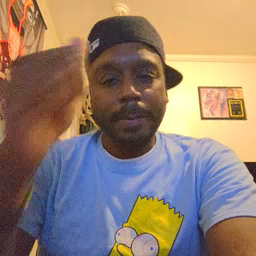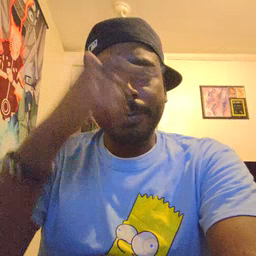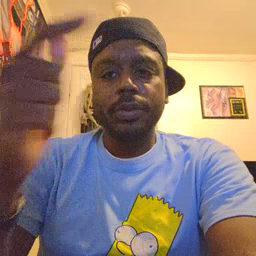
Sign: brother